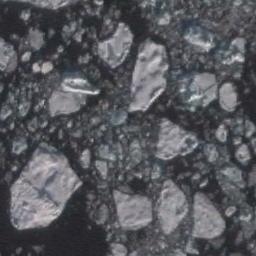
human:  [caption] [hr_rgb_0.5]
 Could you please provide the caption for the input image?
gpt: There are many ice on the dark blue sea .

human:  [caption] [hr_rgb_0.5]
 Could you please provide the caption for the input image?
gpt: A lot of sea ice of different sizes and thickness gathers together .

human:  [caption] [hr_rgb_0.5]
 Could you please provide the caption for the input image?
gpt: There are different shapes of sea ice .

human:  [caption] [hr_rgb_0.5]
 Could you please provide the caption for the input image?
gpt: Countless ice cubes of all sizes are closely connected into a large piece floating on the deep blue sea .

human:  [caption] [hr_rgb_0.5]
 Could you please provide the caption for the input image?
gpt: There are many pieces of sea ice .